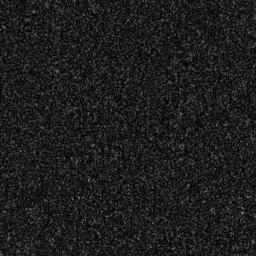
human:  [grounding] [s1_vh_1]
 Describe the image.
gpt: In the satellite image, there is  <ref>1 medium ship </ref> <box>[[38, 0, 50, 6, 0]]</box> located at top.